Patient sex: F
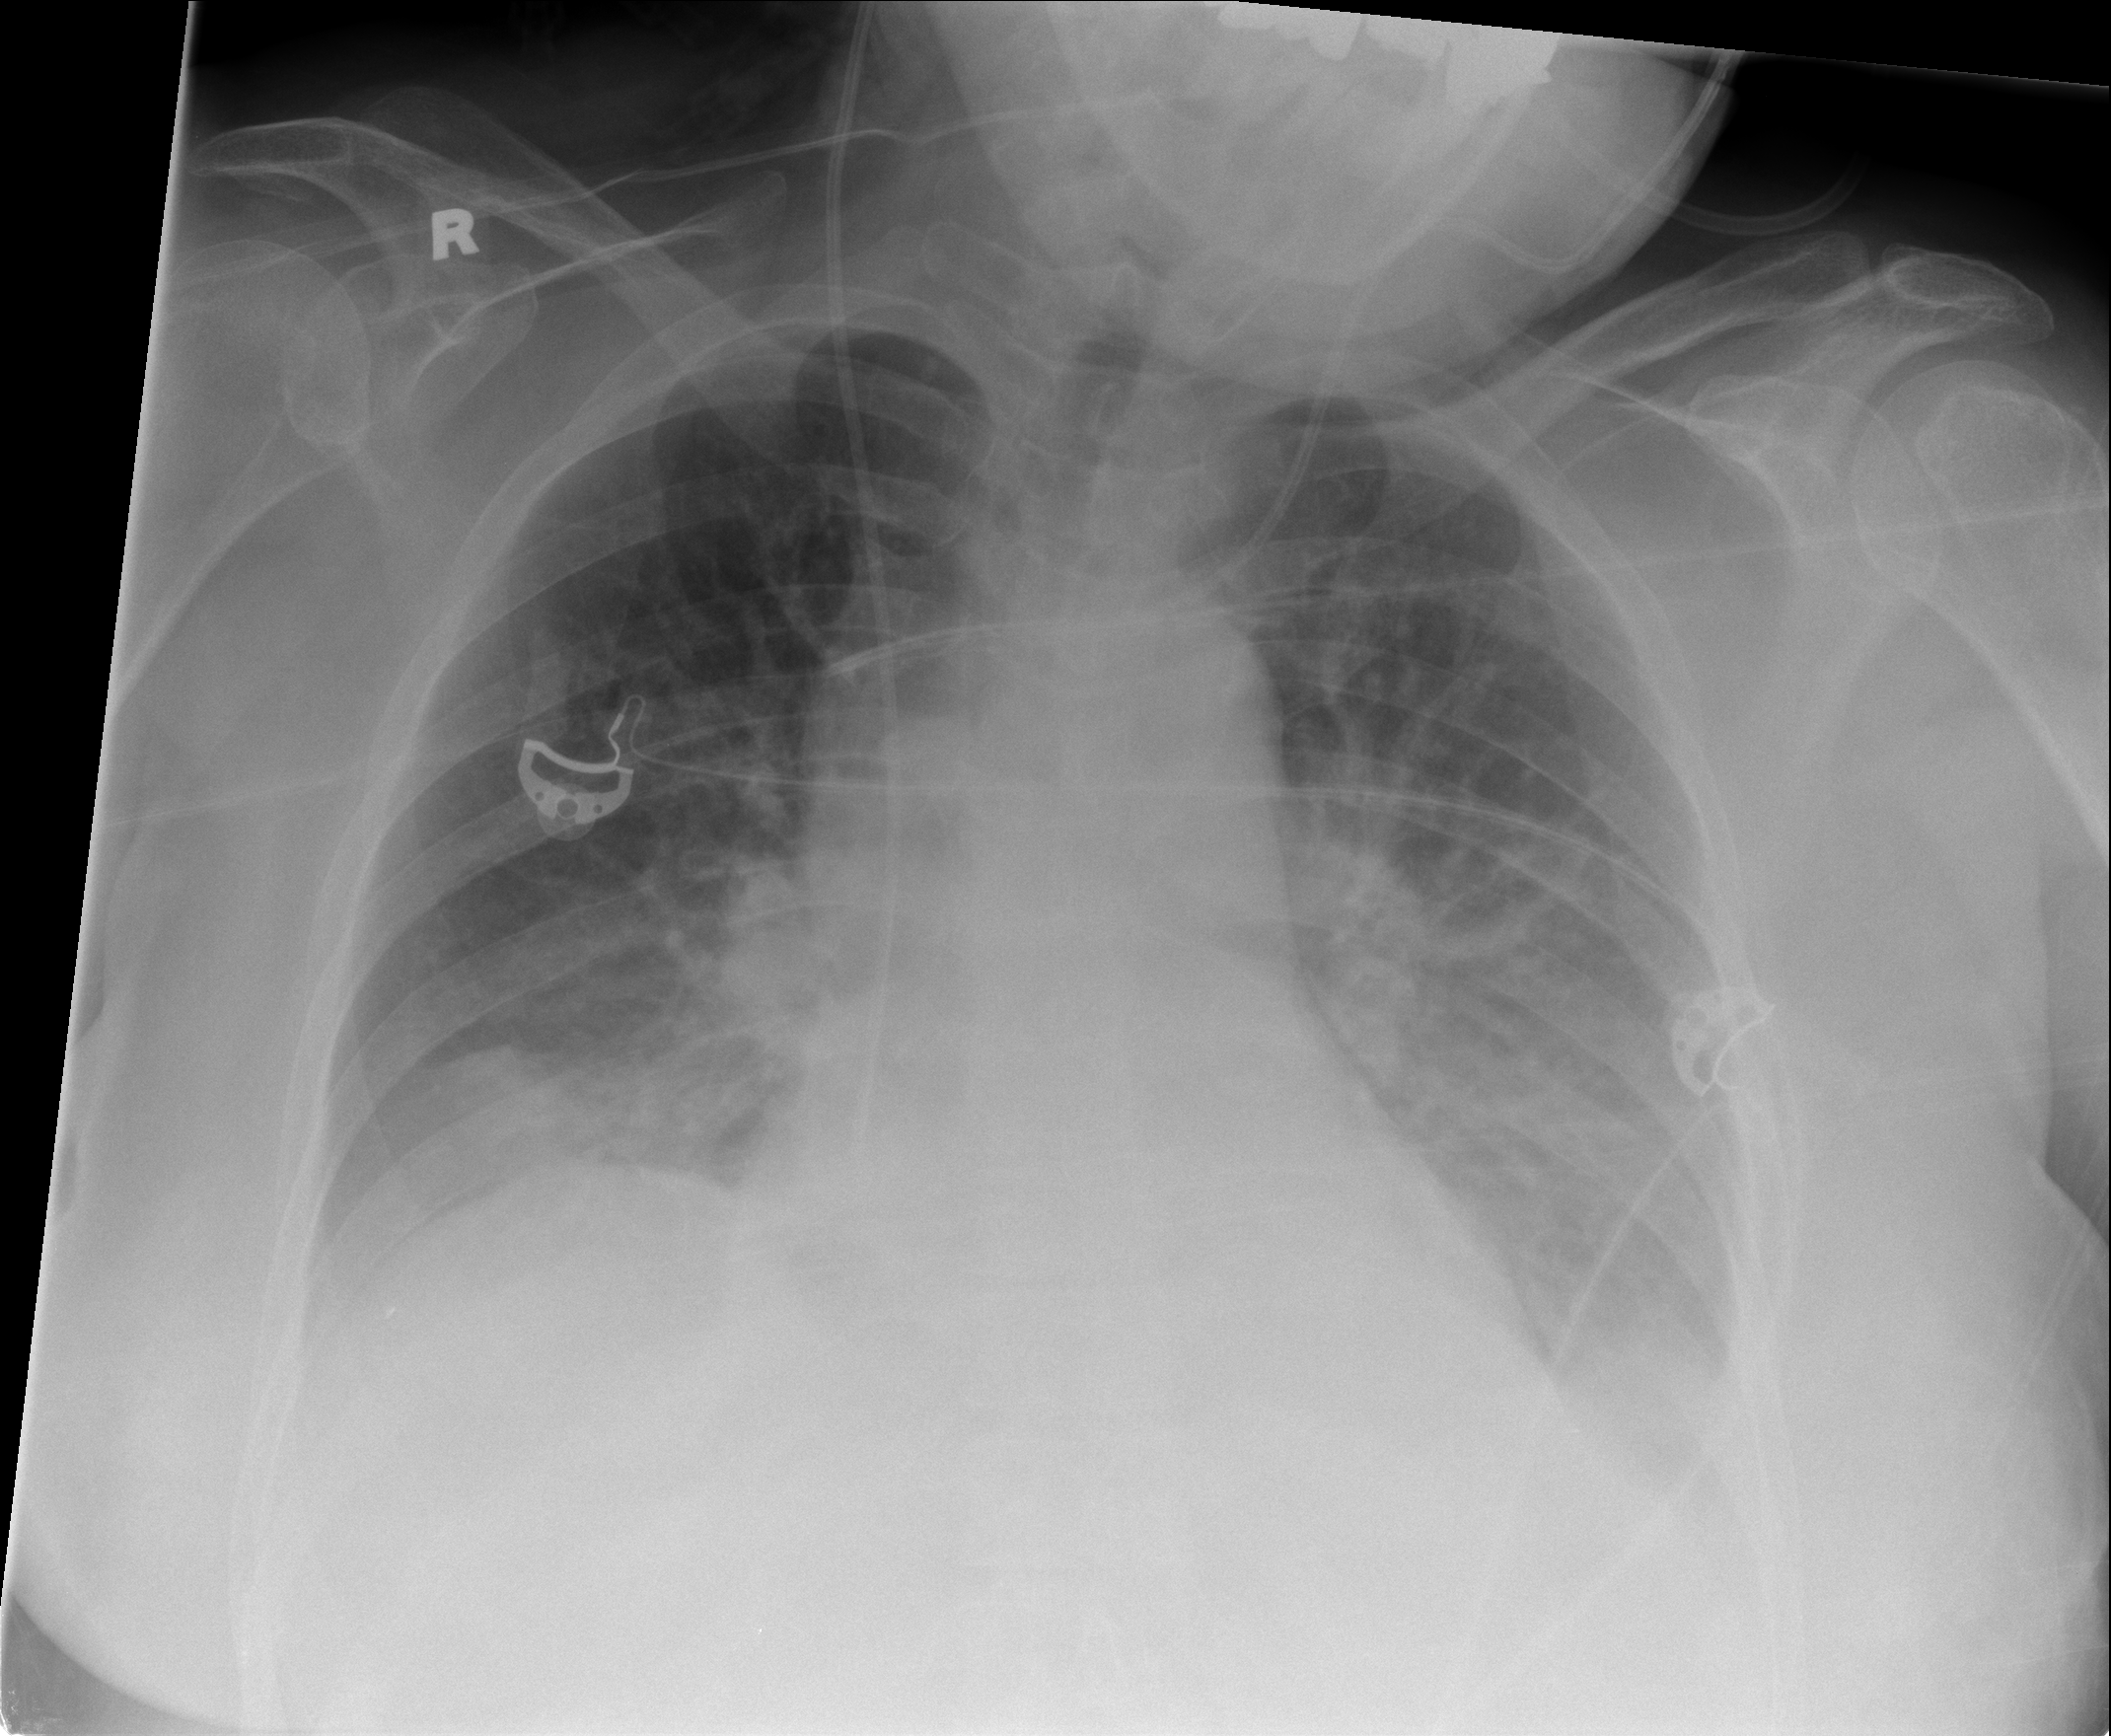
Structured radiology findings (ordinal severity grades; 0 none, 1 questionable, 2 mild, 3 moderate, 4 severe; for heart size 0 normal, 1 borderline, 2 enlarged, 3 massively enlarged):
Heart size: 1
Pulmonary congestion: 2
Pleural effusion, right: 2
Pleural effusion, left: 2
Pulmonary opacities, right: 0
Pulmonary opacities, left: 0
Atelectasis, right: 2
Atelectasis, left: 2